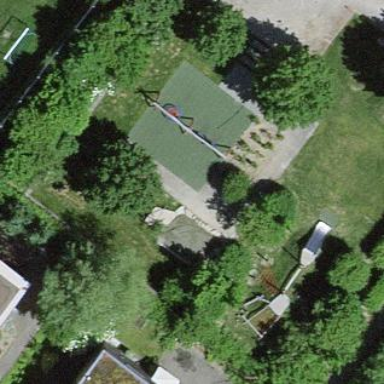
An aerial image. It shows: Playground area for leisure land.